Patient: sex M, age 74
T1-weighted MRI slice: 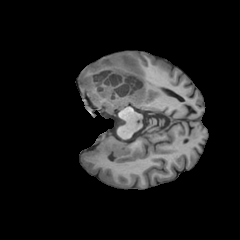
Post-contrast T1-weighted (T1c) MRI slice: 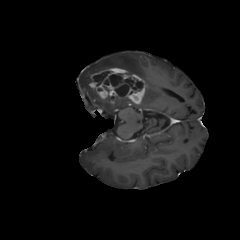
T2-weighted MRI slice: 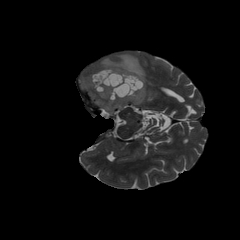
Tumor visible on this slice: yes
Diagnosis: Glioblastoma, IDH-wildtype
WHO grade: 4